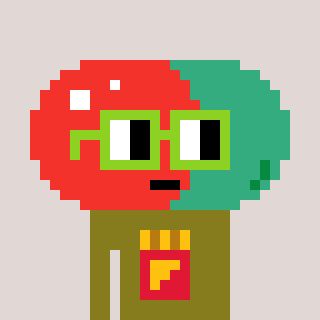
a pixel art character with square light green glasses, a pill-shaped head and a gunk-colored body on a warm background